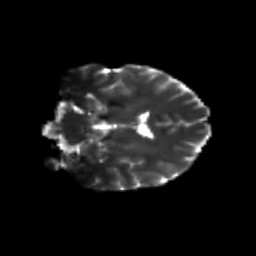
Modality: T2w
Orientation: coronal
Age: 21
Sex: male
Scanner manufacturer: siemens
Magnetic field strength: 3 T
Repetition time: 3.5 s
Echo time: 0.125 s